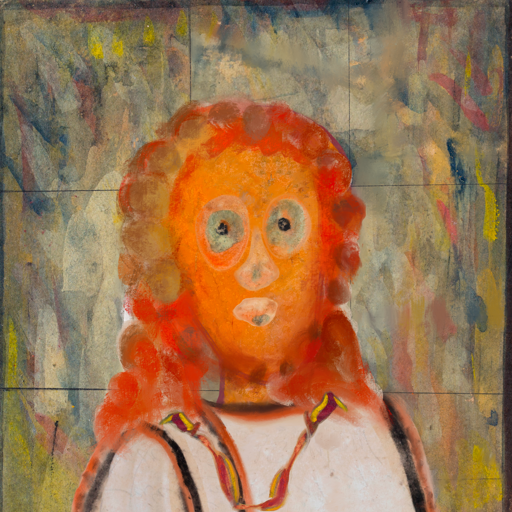
Background: GypsyMother, Head And Neck Front: Hypocrite, Face Front: Childish, Bust: Roy_Bahadur, Hair Front: Rupkatha, Head Accessory: Blank, Second Necklace: Gypsy_Mother_1, Necklace: Blank, Baby: Blank